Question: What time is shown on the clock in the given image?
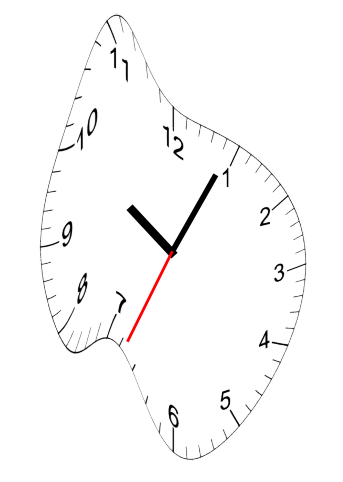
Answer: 10:04:34